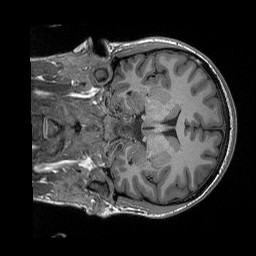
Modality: T1w
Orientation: coronal
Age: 25
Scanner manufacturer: siemens
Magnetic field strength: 3 T
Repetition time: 2.3 s
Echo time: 0.00296 s